Question: I have 'Label' and 'TextBox' in Windows Forms, C#, .NET.
I can see a strange behaviour: I set the same Font to 'Label' and 'TextBox', and the same word looks different there:

The Font is Tahoma, 10.25pt.
As you can see, on the top is a 'Label', and it looks like if it had Bold style comparing to 'TextBox'.
Why does this happen? Can I make my 'TextBox' and Label look the same with this font?
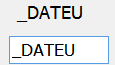
Answer: This is caused by floating precision, it would appear that labels choose to round up whilst textboxes round down to the nearest whole number (integer).
Its possible that WPF can get around this since it uses DirectX to handle its drawing. Since winforms uses GDI there isn't a lot of support for floating precision within drawing.
You may be better off just using '10pt' since there isn't a lot of different between this and '10.25'... You are using it anyway for your textbox right? :)